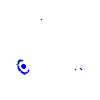
Particle: pion